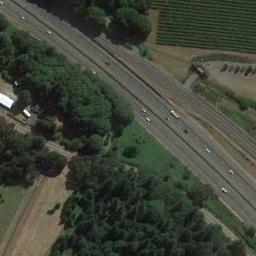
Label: freeway